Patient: sex M, age 52
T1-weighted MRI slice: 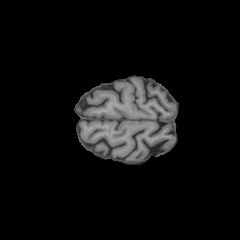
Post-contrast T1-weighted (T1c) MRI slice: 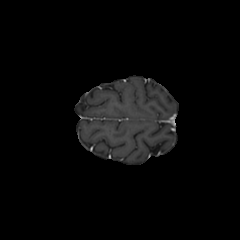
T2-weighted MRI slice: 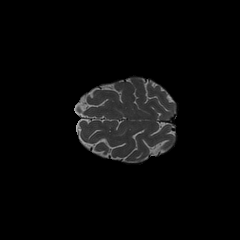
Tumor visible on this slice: no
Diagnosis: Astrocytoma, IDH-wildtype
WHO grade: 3